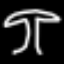
Label: mushroom